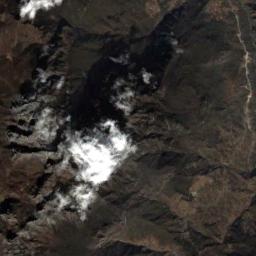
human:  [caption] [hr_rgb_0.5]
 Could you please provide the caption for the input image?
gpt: The white cloud is above the mountain .

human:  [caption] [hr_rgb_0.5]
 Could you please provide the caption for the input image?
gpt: There is a little thin cloud above the farmland .

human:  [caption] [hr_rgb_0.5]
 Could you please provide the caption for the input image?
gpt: Sparse white clouds on green and yellow intersecting mountains .

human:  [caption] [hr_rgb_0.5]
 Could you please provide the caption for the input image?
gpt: The cumulus clouds are located above the land covered by some vegetation while some ups and downs are on the land .

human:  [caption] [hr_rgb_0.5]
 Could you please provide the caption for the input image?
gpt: One piece of white cloud over a mountain .